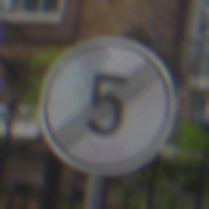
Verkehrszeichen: EndeGeschwindigkeit5
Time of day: MorningAfternoon
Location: Outdoor (Urban)
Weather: Overcast
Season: NotSpecified
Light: Natural